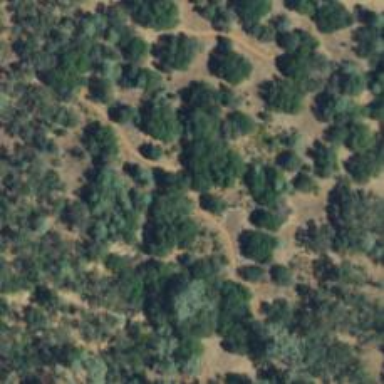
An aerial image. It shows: Path.